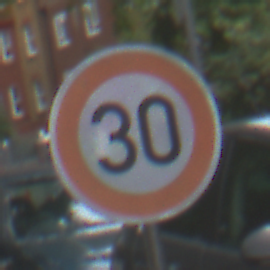
Verkehrszeichen: Geschwindigkeit30
Umgebung: Outdoor, Urban
Tageszeit: MorningAfternoon
Wetter: Overcast
Licht: Natural
Jahreszeit: NotSpecified
Kontrast: LowContrast